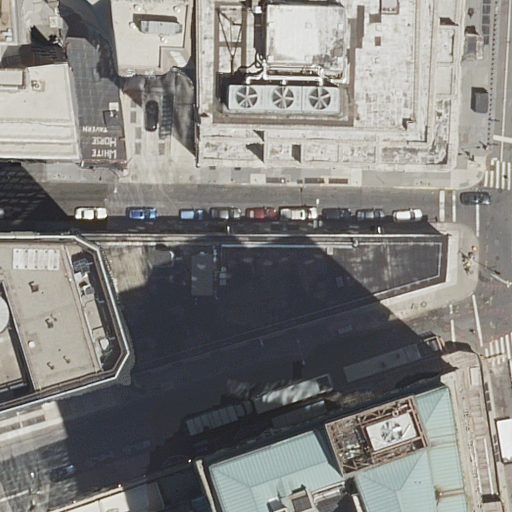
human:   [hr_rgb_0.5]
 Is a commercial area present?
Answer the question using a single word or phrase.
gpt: no

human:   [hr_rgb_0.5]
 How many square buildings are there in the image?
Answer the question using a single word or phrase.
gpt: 0

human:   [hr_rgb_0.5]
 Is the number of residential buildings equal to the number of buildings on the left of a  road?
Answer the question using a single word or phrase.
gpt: no

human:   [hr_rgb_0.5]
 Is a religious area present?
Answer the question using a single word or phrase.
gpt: no

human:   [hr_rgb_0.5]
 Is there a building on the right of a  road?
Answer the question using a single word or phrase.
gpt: yes

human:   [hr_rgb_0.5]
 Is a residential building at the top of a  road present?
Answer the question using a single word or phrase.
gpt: yes

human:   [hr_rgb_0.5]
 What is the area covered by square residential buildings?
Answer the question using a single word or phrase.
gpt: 0m2

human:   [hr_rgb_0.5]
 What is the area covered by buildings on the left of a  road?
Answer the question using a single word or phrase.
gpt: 3805m2

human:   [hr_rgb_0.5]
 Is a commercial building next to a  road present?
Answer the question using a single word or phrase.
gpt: no

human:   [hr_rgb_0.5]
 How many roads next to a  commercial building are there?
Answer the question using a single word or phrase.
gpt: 0

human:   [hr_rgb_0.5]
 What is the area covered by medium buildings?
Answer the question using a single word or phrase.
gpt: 780m2

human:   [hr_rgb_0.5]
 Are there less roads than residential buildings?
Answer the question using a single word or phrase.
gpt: yes

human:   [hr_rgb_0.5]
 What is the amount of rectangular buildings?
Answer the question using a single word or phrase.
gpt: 3

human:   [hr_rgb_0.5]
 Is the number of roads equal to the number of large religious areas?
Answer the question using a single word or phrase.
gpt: no

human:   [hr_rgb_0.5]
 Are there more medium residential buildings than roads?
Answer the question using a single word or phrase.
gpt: no

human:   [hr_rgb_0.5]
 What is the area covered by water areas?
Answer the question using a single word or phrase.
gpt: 0m2

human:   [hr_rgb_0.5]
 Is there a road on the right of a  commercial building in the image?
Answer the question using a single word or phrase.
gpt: no

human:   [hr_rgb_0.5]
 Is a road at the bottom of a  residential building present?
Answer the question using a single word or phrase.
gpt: yes

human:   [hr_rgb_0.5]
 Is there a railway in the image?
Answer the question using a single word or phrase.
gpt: no

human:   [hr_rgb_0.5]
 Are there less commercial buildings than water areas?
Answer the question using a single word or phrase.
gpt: no

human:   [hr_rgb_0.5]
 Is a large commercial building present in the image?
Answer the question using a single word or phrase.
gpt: no

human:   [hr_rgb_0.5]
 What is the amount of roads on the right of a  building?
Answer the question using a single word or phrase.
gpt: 3

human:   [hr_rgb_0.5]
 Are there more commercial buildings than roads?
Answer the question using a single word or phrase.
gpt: no

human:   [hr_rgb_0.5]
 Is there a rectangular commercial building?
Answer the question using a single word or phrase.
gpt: no

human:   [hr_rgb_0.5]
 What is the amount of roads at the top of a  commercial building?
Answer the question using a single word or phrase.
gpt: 0

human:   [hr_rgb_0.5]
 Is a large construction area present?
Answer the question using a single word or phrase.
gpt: no

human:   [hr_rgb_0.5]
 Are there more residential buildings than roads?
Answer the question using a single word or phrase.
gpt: yes

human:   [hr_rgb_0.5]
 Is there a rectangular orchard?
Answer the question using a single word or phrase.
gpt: no

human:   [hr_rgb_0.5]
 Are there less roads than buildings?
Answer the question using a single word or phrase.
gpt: yes

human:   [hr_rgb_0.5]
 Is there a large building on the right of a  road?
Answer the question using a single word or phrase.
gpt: yes

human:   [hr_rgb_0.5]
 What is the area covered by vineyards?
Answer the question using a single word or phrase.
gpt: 0m2

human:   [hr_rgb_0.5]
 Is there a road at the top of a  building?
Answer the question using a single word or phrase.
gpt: yes

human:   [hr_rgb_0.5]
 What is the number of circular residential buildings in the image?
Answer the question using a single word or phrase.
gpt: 0

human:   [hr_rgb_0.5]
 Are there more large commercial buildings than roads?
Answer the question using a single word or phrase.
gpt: no

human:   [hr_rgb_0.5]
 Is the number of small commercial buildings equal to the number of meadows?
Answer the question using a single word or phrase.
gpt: yes

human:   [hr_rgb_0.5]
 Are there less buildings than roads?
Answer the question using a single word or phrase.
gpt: no